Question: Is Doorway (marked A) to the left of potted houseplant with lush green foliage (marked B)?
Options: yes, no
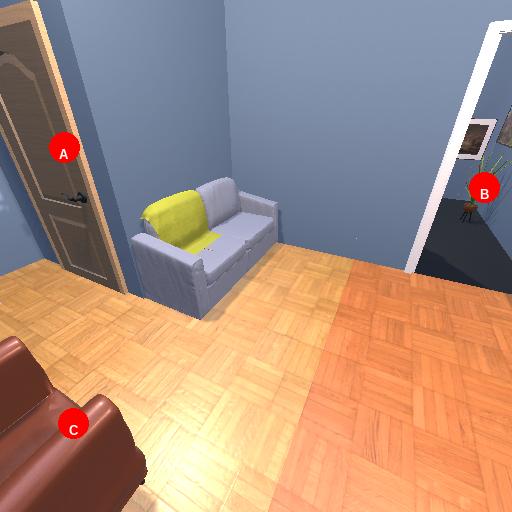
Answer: yes